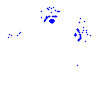
Particle: electron